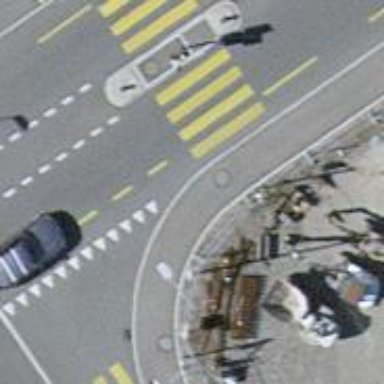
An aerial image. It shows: Kerb barrier.